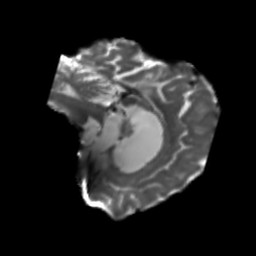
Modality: T2w
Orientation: sagittal
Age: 71
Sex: female
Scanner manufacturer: siemens
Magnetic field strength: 3 T
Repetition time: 5.25 s
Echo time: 0.08 s